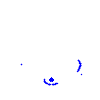
Particle: pion